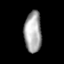
Tissue: lung
Cell type: Epithelial cells
Senescence score: 0.5746
Nuclear area (px): 694
Mean DAPI intensity: 166.431